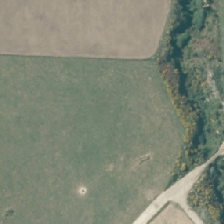
Land cover: shortrotation_cropland